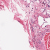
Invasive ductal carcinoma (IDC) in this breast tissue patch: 0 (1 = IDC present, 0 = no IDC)